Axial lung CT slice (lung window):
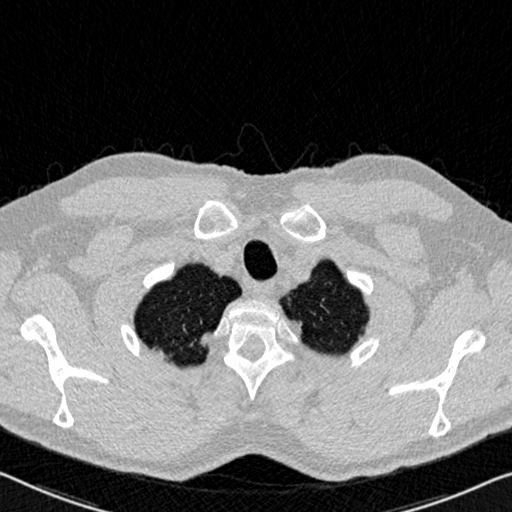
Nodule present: no